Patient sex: F
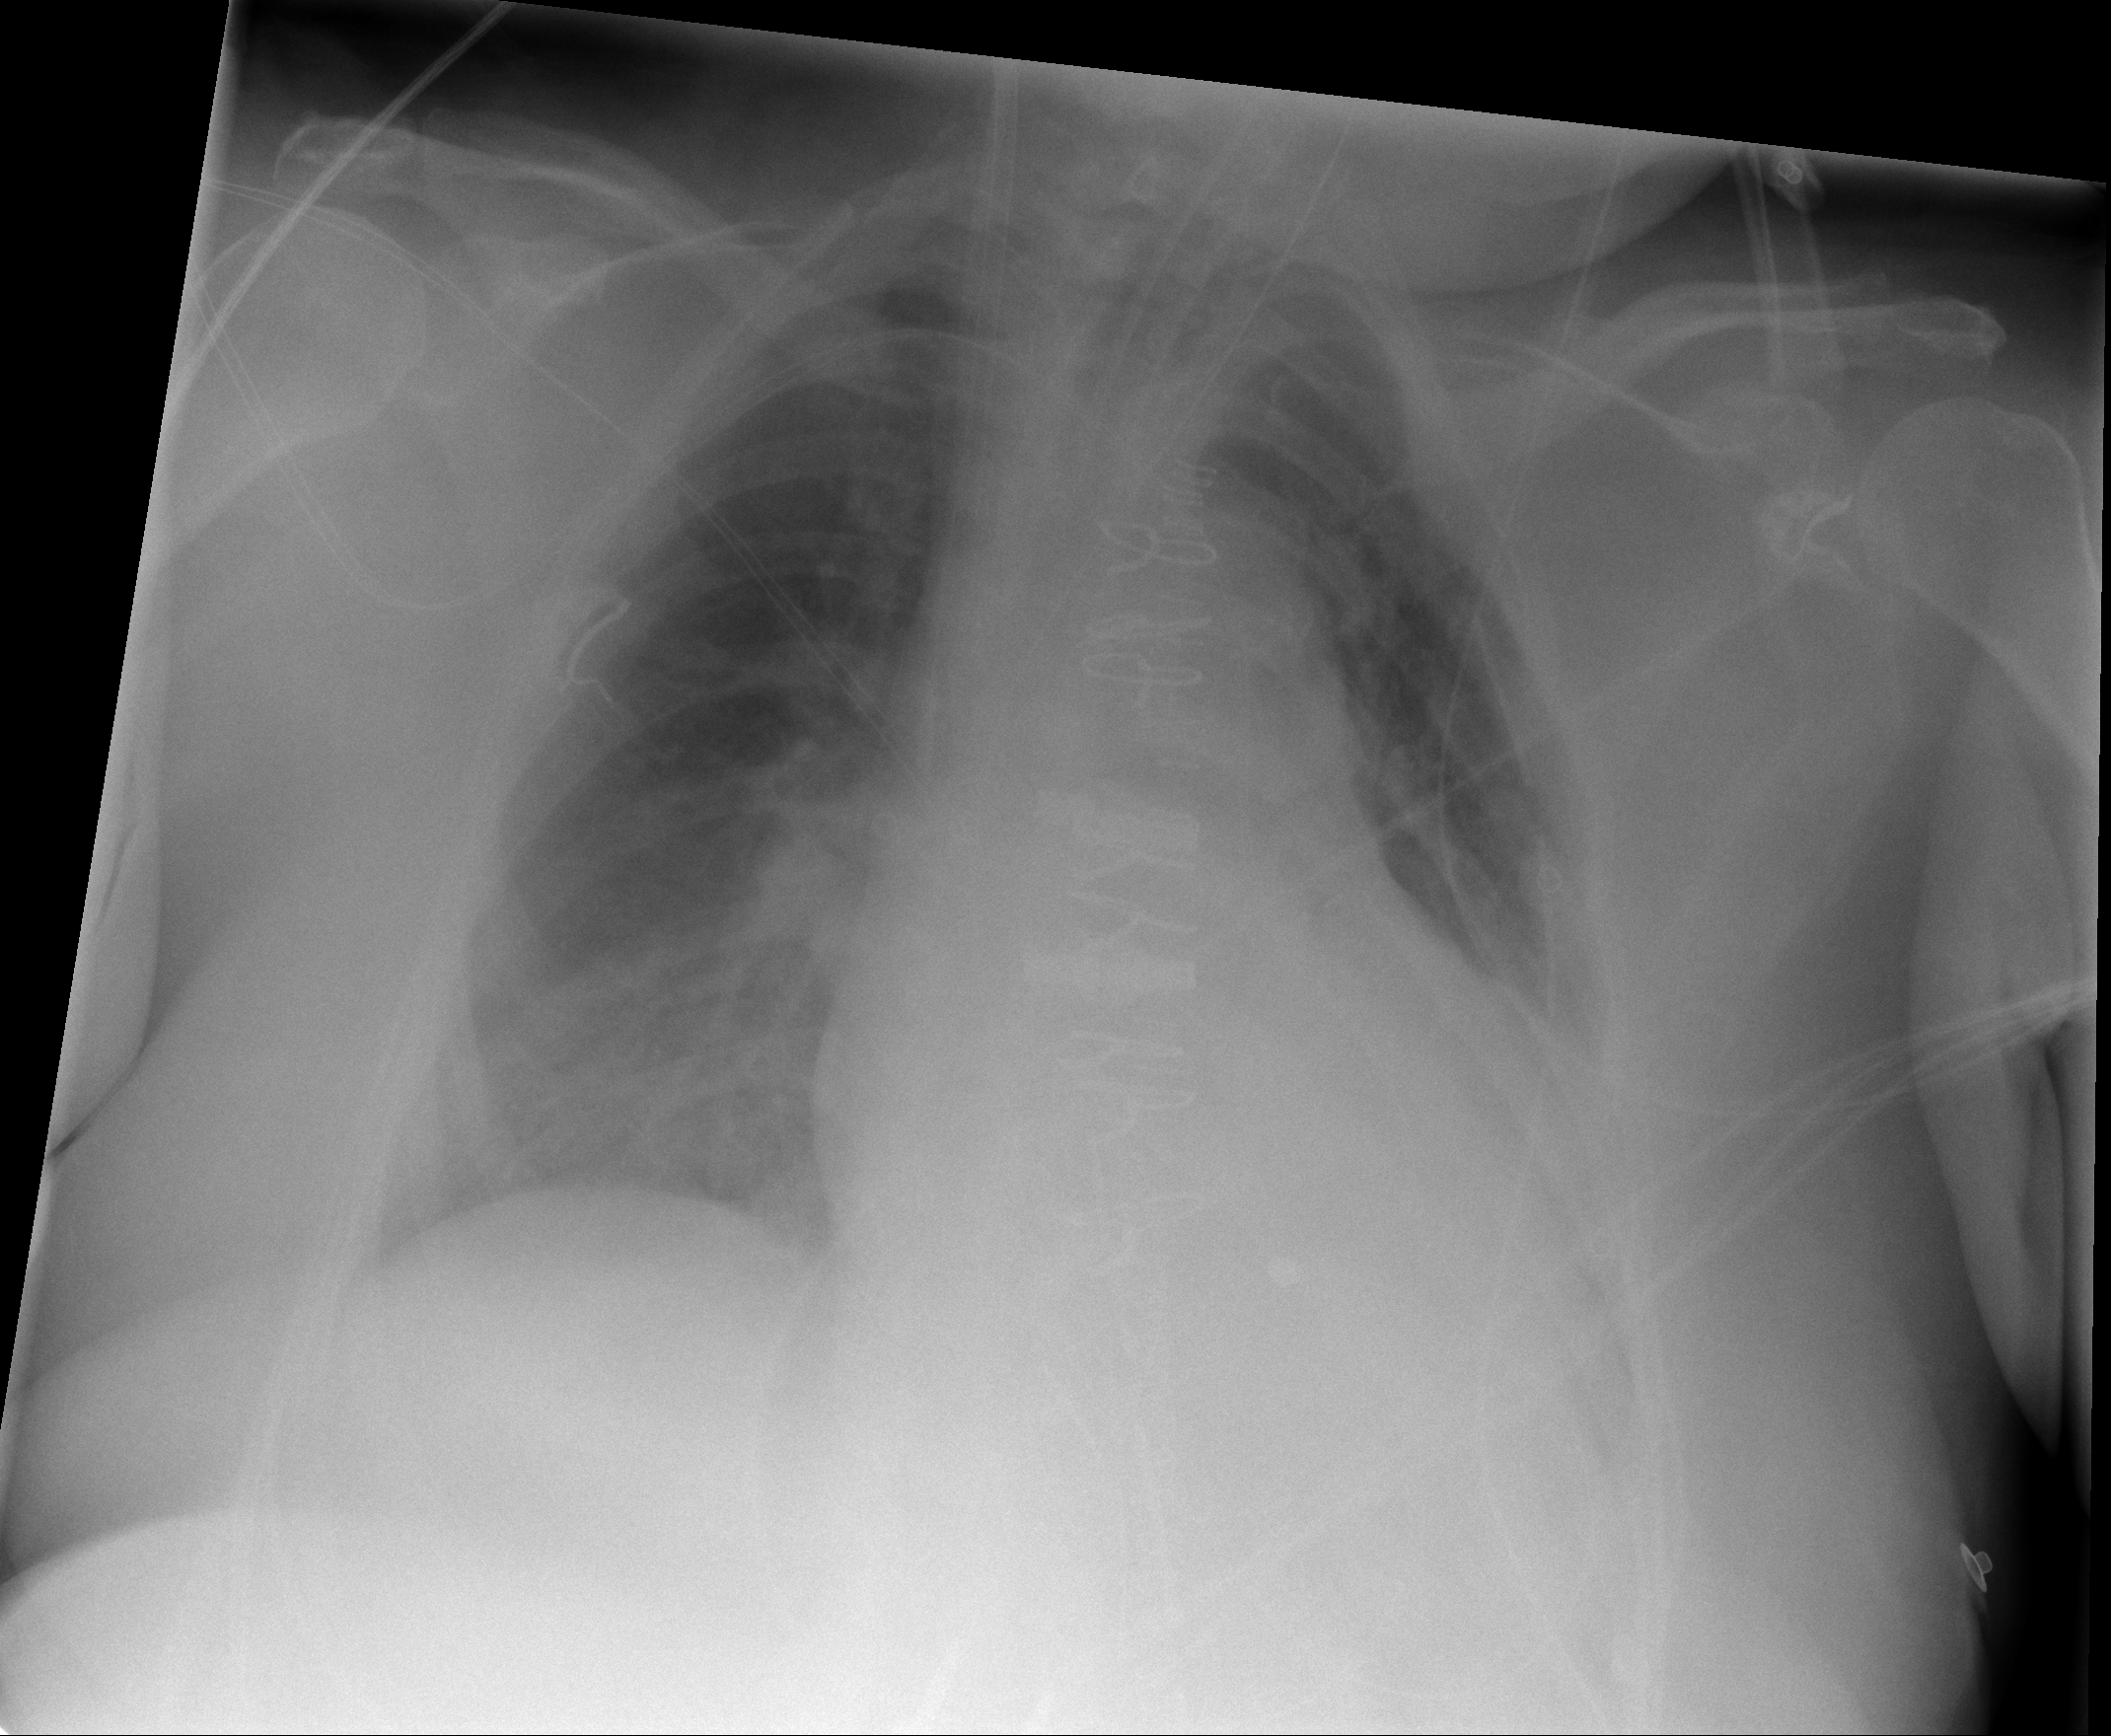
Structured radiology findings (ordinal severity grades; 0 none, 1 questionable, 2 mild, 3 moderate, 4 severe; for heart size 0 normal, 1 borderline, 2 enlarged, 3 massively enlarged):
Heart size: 0
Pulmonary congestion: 1
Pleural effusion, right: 0
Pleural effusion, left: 2
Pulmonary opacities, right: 0
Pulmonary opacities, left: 0
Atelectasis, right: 0
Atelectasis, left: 2